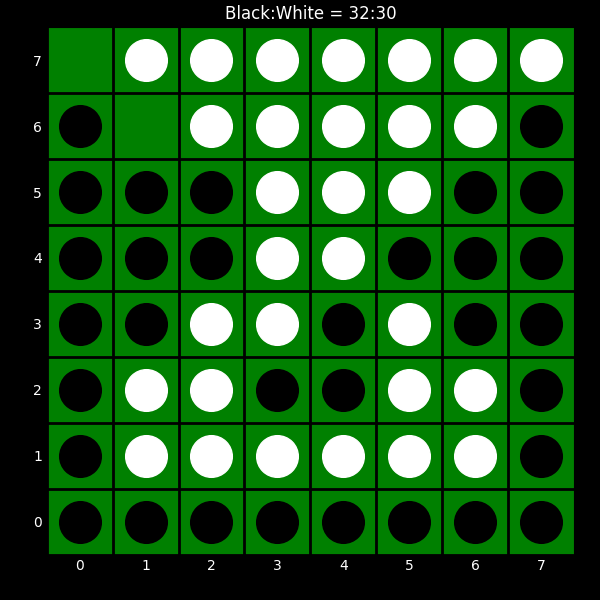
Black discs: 32
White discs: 30